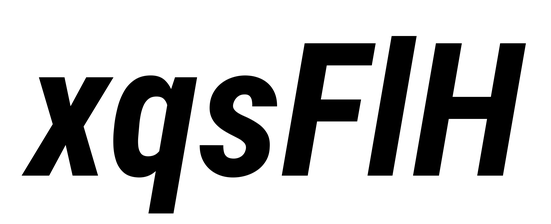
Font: Roboto-Italic_Condensed_Bold_Italic